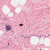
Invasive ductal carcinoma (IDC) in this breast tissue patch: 0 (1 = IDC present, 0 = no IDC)